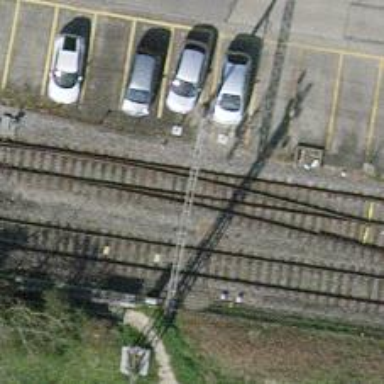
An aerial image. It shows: Railway signal.